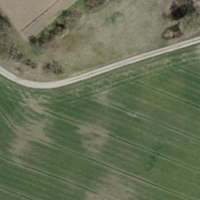
EUNIS habitat code: 25
Species observed at this site:
Centaurea scabiosa
Tettigonia viridissima
Gryllus campestris